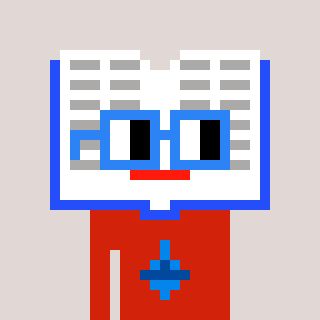
a pixel art character with square blue glasses, a dictionary-shaped head and a red-colored body on a warm background